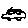
Label: car